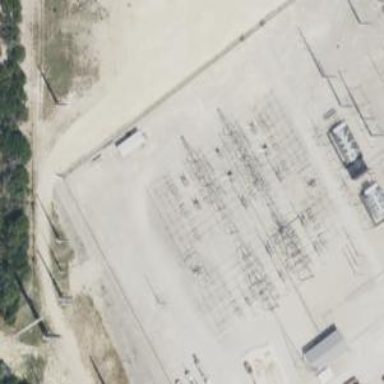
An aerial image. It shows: Switch for power supply.